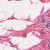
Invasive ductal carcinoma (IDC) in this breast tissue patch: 0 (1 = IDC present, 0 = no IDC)